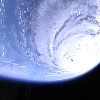
Label: cloud